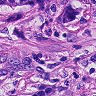
Metastatic tissue present: yes